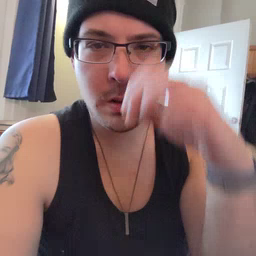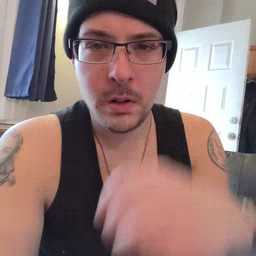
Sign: into